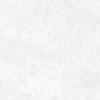
Label: no_change